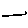
Label: line